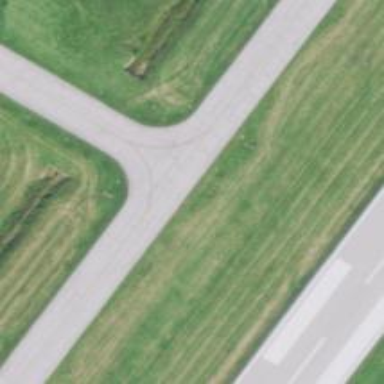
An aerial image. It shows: View of taxiway at the airport.